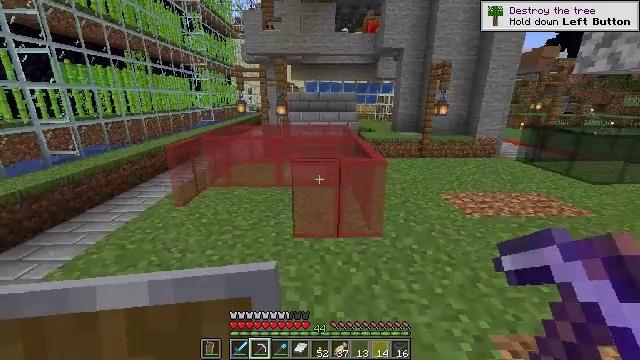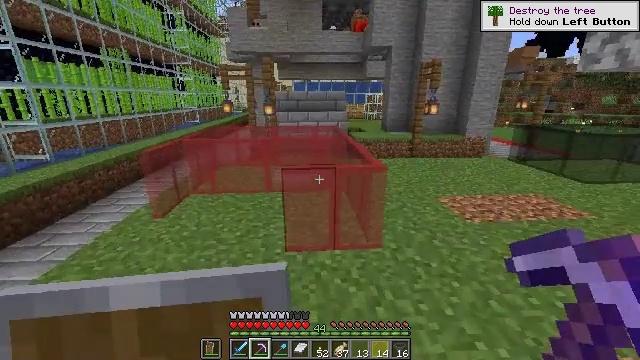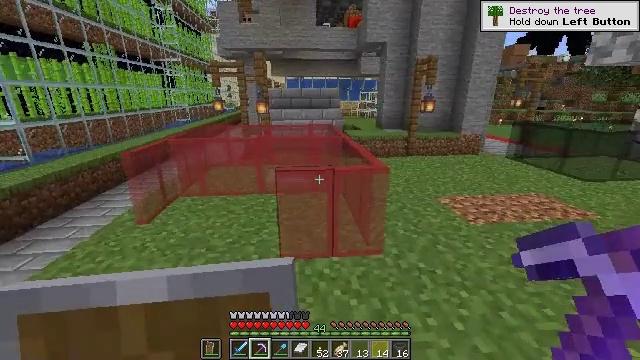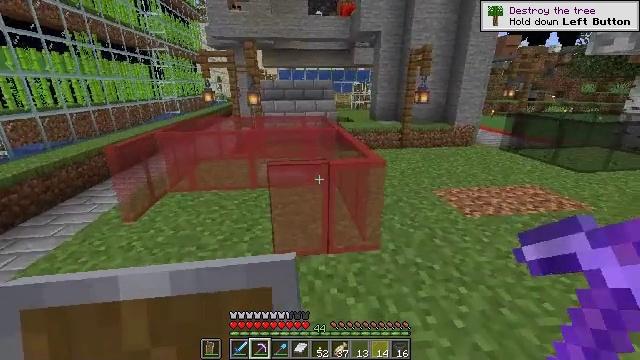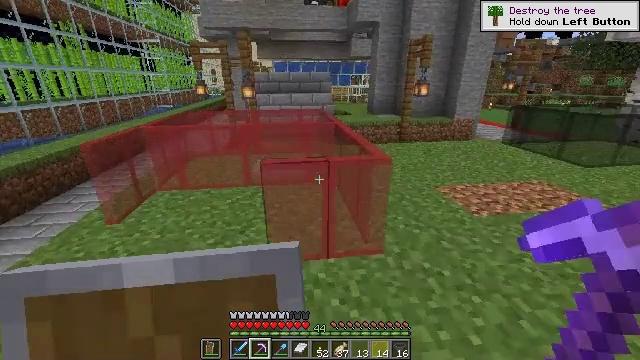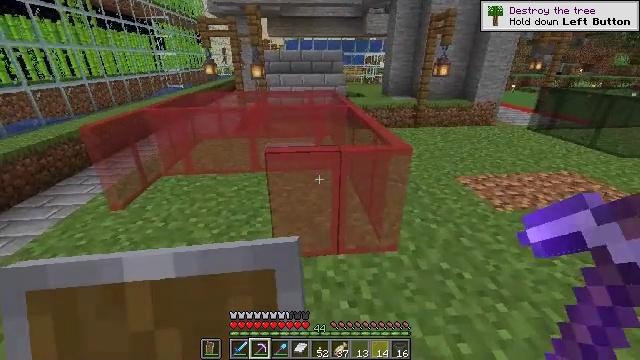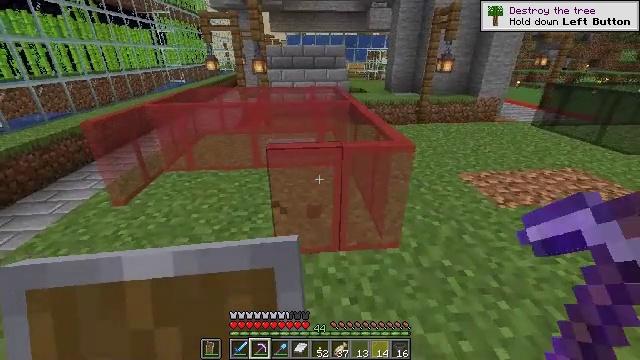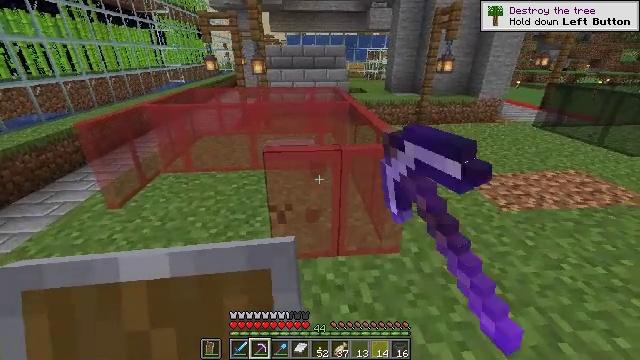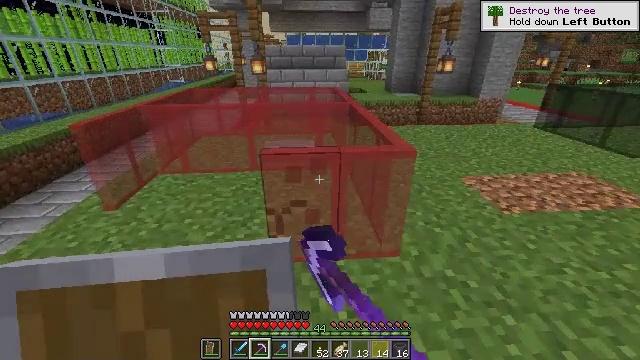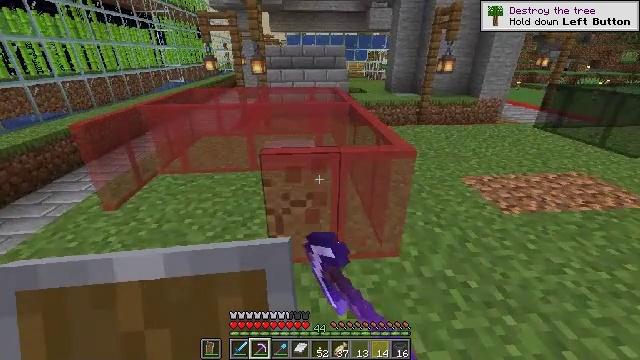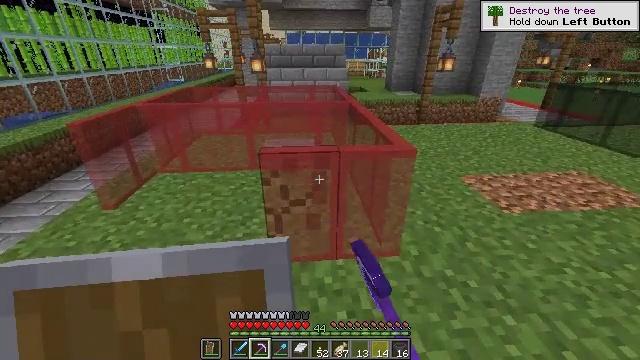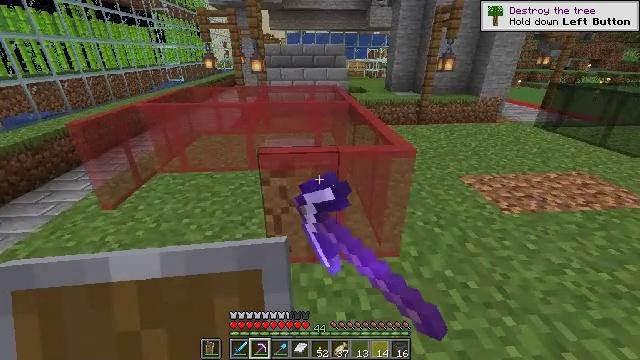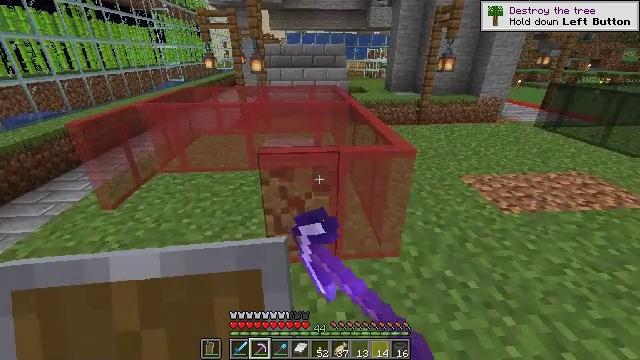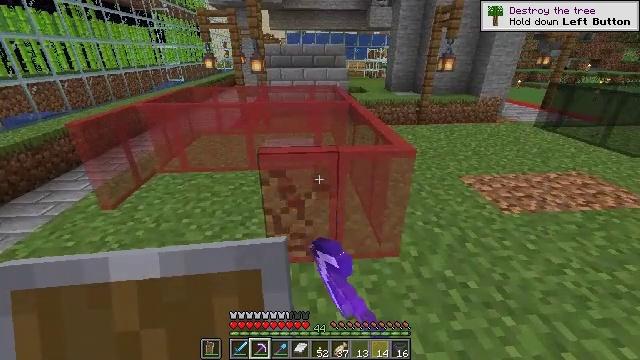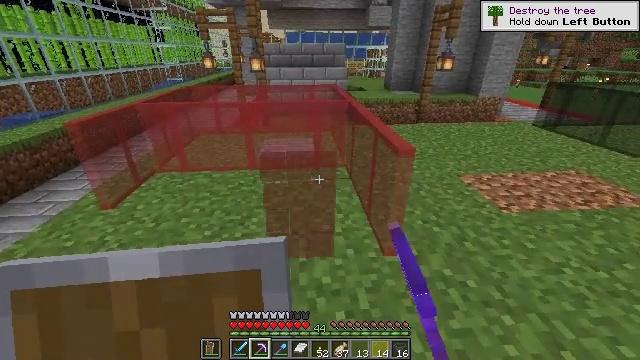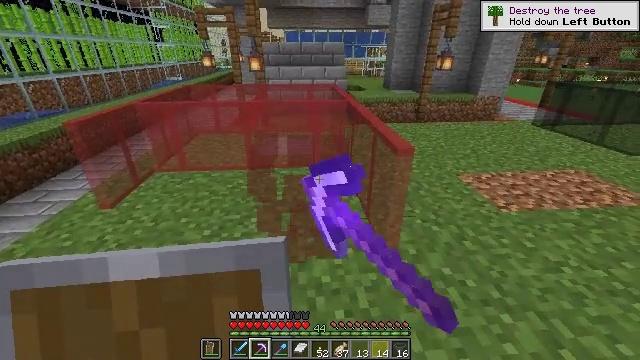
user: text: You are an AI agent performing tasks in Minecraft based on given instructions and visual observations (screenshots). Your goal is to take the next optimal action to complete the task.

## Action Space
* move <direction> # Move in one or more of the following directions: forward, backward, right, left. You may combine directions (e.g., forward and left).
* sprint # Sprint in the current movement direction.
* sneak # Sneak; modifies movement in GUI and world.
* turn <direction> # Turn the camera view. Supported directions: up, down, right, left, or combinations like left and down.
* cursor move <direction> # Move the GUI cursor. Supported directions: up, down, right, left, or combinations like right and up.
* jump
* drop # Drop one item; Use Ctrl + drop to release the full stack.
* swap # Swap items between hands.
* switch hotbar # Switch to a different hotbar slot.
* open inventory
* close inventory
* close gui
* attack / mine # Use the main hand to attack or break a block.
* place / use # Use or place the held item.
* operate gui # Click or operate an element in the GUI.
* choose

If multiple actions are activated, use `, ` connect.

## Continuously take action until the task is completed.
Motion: motion action
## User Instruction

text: Break the red stained glass pane.
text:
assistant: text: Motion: move forward, turn right
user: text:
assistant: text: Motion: move forward, turn right
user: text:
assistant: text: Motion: move forward, turn right and down
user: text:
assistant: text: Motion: move forward, turn down
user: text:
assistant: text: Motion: turn left and down
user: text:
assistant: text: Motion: attack / mine
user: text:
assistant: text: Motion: attack / mine
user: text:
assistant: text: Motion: attack / mine
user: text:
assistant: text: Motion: attack / mine
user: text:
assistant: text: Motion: attack / mine
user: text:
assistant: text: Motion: attack / mine
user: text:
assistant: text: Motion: attack / mine
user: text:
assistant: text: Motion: attack / mine
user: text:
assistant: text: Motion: attack / mine
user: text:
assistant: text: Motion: attack / mine
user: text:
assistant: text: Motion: attack / mine
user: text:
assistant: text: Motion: move right, attack / mine
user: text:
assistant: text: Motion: move right, attack / mine
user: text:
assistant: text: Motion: move right, attack / mine
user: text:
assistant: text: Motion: attack / mine
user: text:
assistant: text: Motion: attack / mine
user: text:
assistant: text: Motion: attack / mine
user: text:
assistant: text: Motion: attack / mine
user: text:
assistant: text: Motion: attack / mine
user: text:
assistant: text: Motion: attack / mine
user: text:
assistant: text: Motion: attack / mine
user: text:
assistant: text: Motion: attack / mine
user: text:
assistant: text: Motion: attack / mine
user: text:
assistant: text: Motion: attack / mine
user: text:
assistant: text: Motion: attack / mine